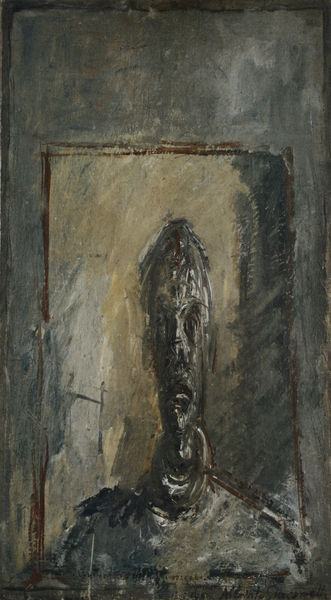
Titel: Portrait de Diego (tête), Porträt von Diego (Kopf)
Künstler: Alberto Giacometti
Institution: Privatsammlung
Schlagwörter: dunkel, kopf, körper, mann, schatten, weiß, gelb, ocker, braun, frau, frisur, grau, haar, hell, hintergrund, licht, mund, nase, schwarz, vordergrund, blick, wand, augen, gesicht, kleidung, kragen, leiche, mensch, rahmen, stein, tod, bild, hals, porträt, spiegel, öl, pastos, auge, haare, person, frontal, höhle, kinn, schulter, schultern, bilderrahmen, perspektive, abstrakt, fels, mauer, kahl, monochrom, linien, duktus, glatze, oberkörper, selbstporträt, dünn, striche, betrachter, abstrahiert, wände, wei, rechteck, linie, strich, stehkragen, selbstportrait, mauern, rechteckig, rollkragen, bild im bild, pullover, quadrat, farbpalette, kreidezeichnung, verschmiert, schaal, verzert